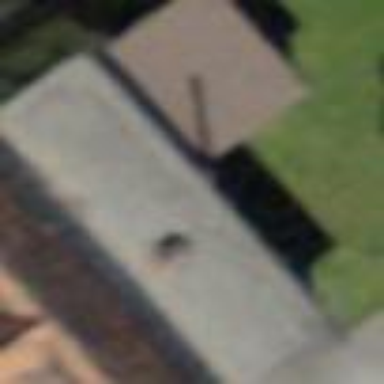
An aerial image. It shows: Detached building with pyramidal roof shape.